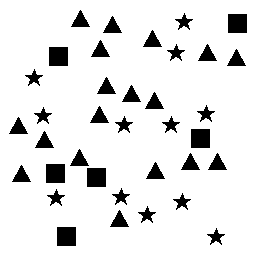
Squares: 6
Triangles: 18
Stars: 12
Total shapes: 36